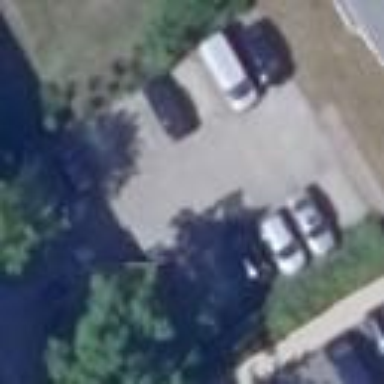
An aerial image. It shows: Parking area with surface.